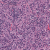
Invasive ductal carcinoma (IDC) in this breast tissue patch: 1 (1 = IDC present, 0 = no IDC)